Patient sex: F
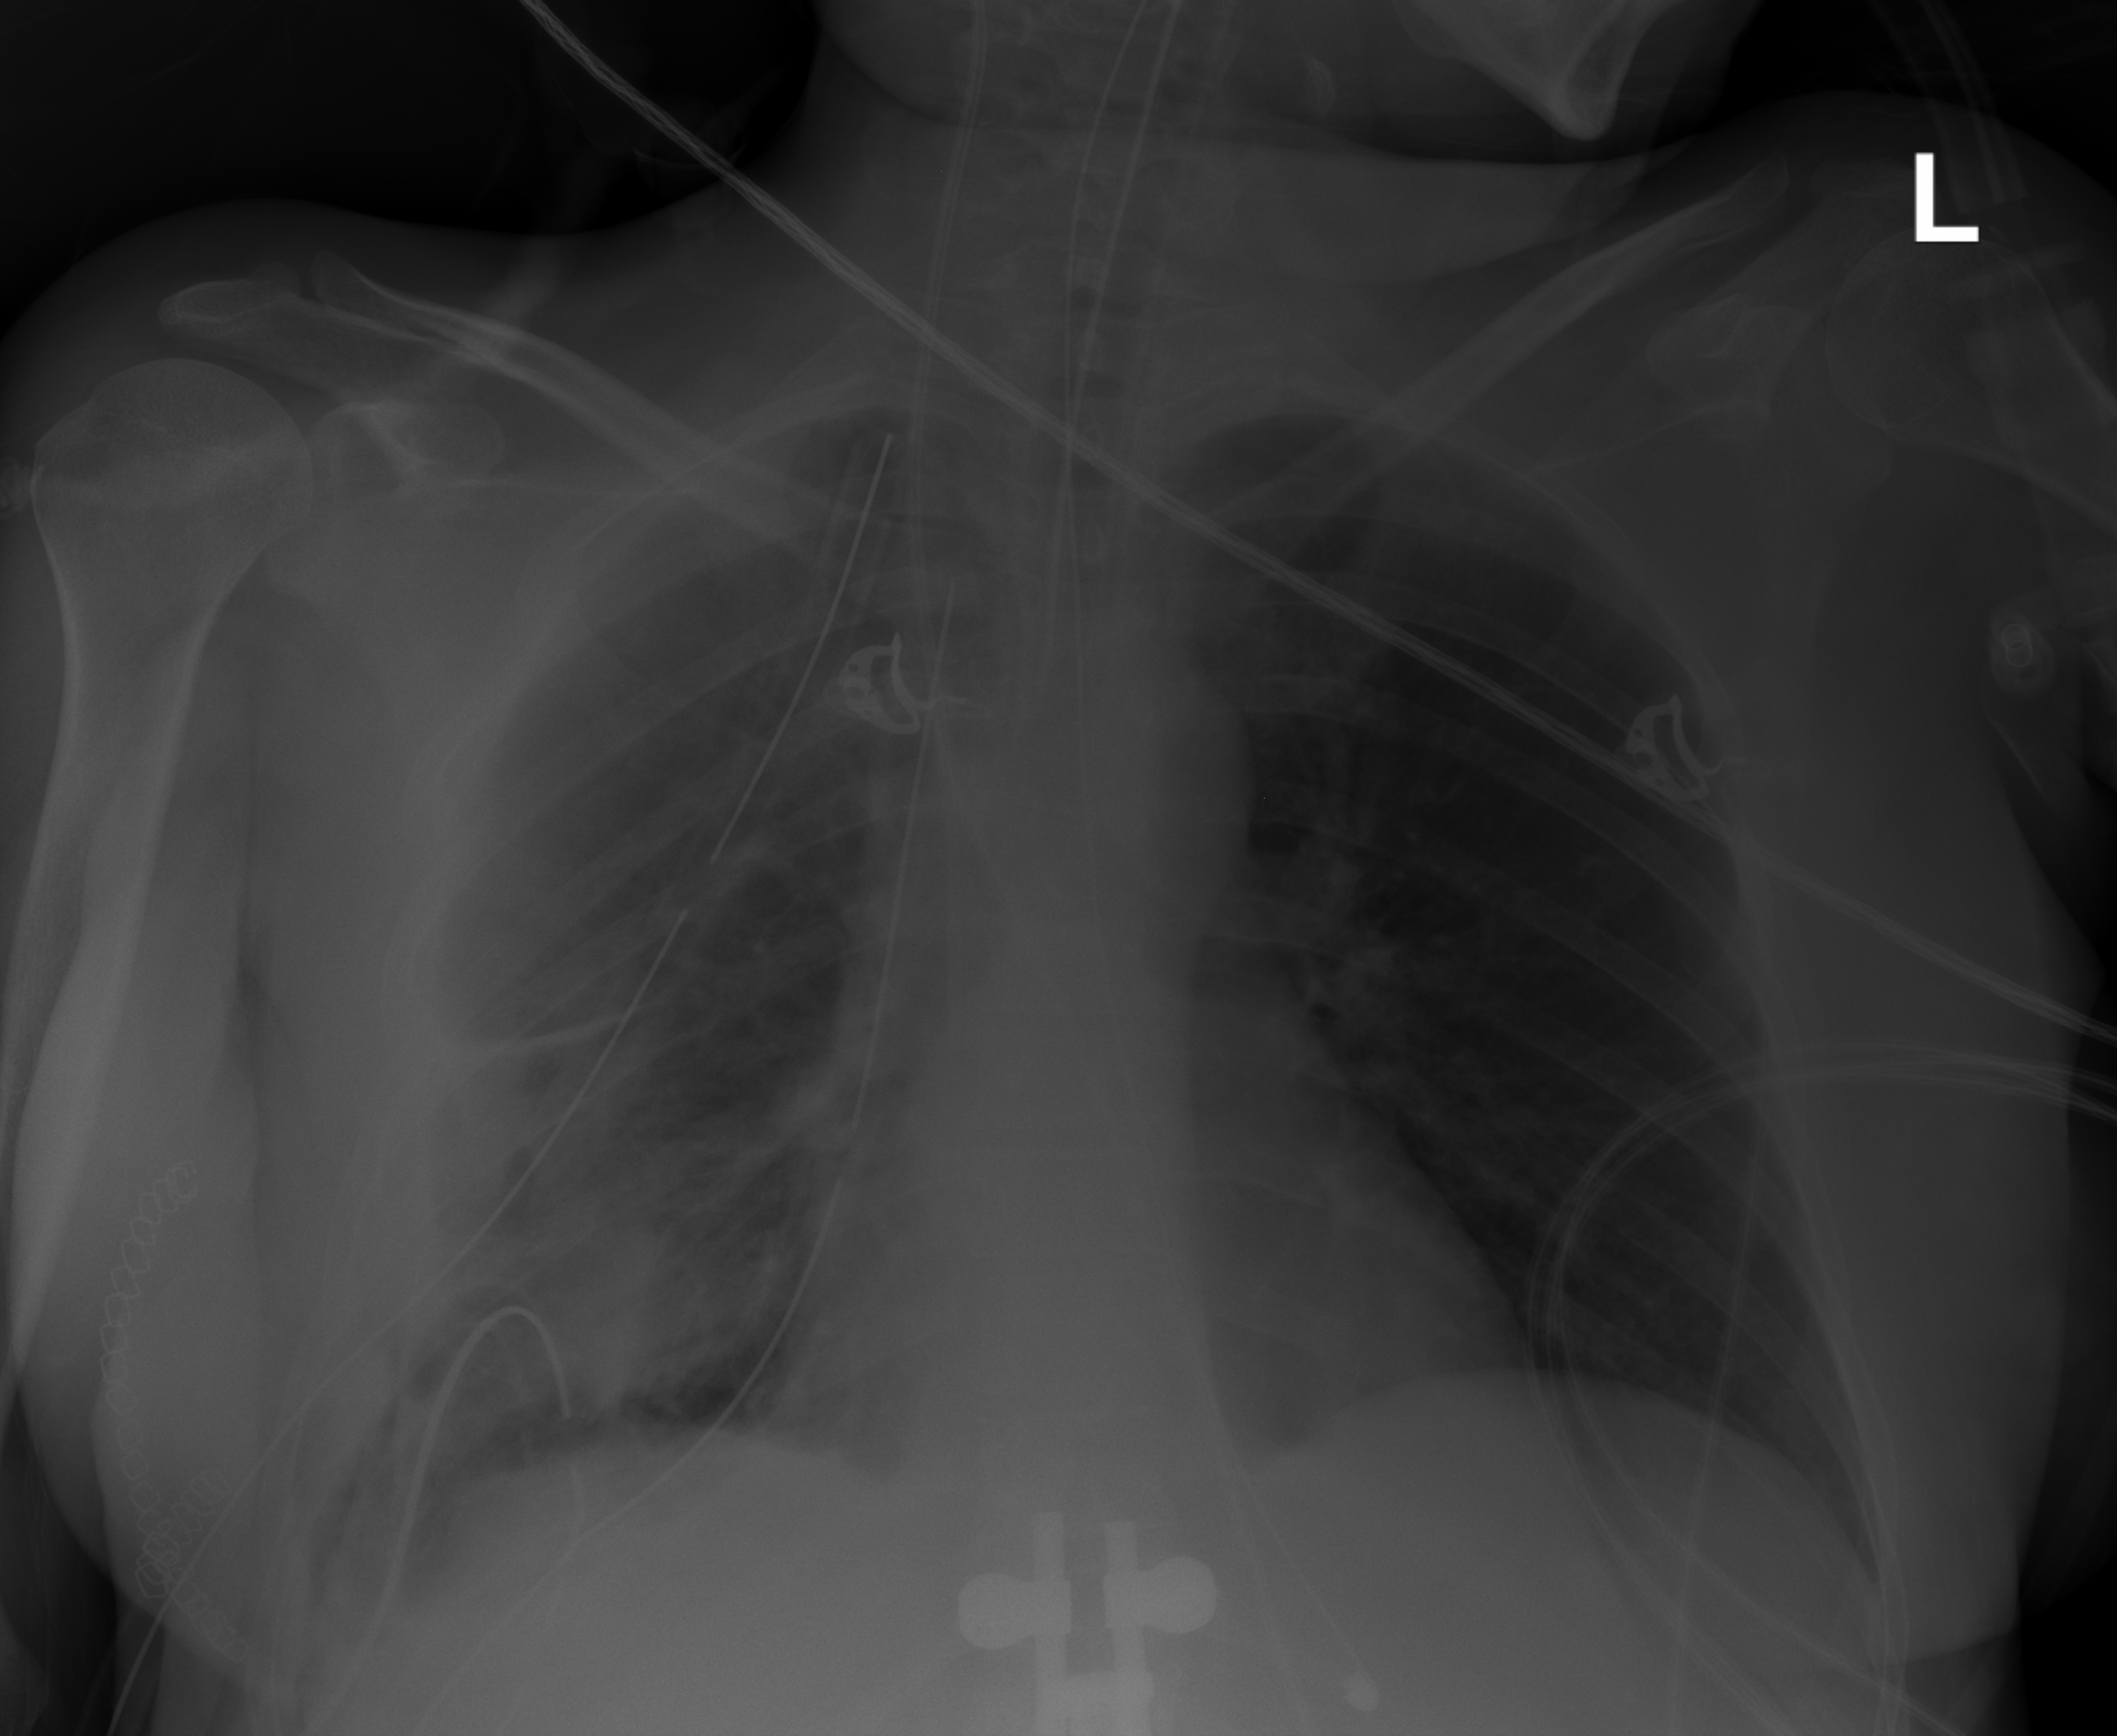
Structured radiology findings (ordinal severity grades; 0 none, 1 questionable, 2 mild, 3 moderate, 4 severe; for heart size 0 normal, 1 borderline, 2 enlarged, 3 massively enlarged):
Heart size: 0
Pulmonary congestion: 0
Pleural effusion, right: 2
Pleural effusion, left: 0
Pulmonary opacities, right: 0
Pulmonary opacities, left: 0
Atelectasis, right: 2
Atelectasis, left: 0